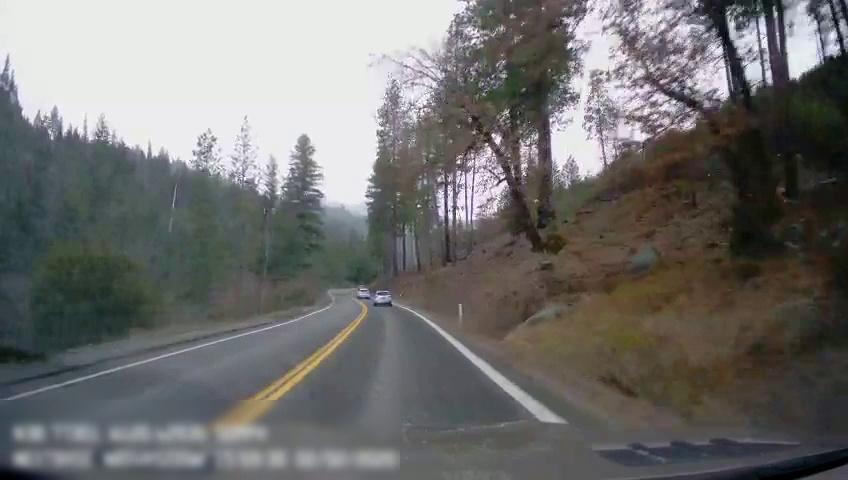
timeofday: Day
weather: Cloudy
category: Drivable Space
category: Vehicles | SUV
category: Vehicles | SUV
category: Lanes | Alternate Lane
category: Lanes | Current Lane
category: Lanes | Opposite Lane
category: Lanes | Opposite Lane